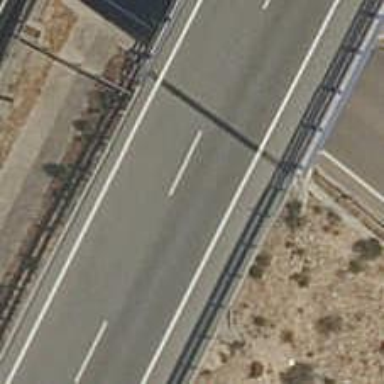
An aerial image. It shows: Motorway link.